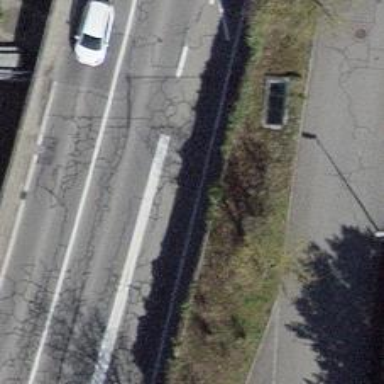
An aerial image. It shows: Primary link highway with asphalt surface.